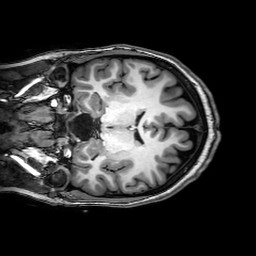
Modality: T1w
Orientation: coronal
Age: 23
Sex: female
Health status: healthy
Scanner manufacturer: philips
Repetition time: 0.008286 s
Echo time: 0.00381 s